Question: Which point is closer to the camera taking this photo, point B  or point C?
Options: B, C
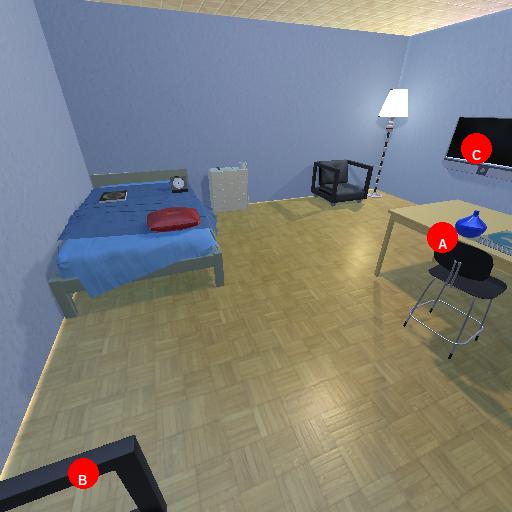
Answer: B